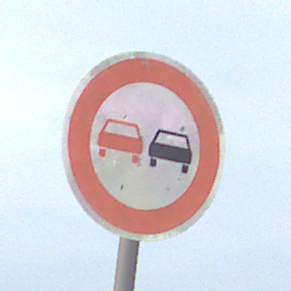
Verkehrszeichen: Ueberholverbot
Umgebung: Outdoor, Suburban
Tageszeit: MorningAfternoon
Wetter: PartlyCloudy
Licht: Natural
Jahreszeit: NotSpecified
Kontrast: HighContrast